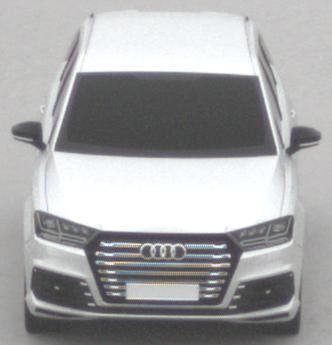
Make: Audi
Model: SQ7
Detailed model: -
Model produced from: 2016
Model produced until: 2018
Doors: 5
Color: white
Road condition: dry road
Daytime: midday
Contrast: low contrast